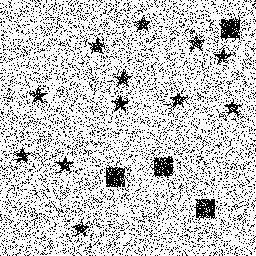
Squares: 4
Triangles: 0
Stars: 12
Total shapes: 16